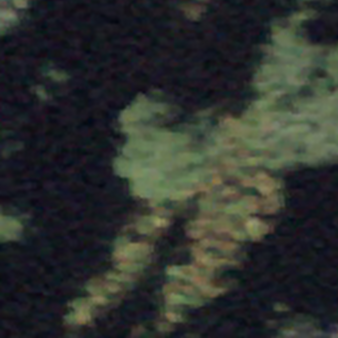
Label: other